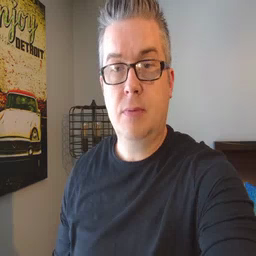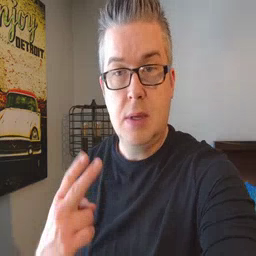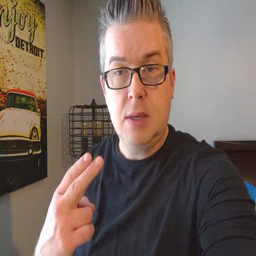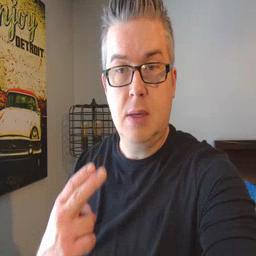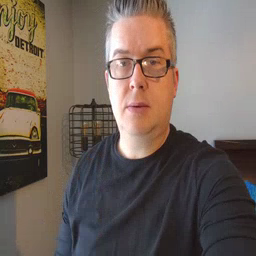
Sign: scissors